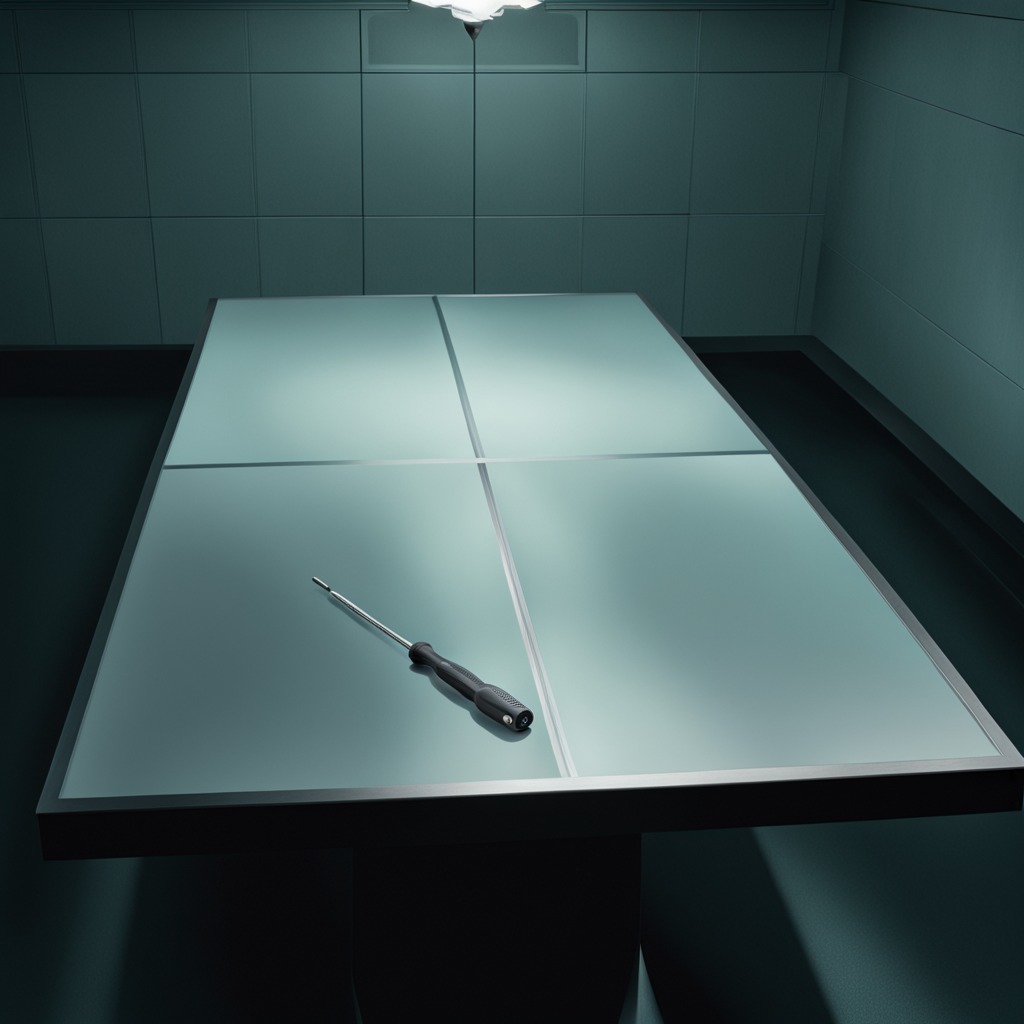
A screwdriver is lying on a clean empty table in a railway signal maintenance room lit by harsh overhead fluorescents.